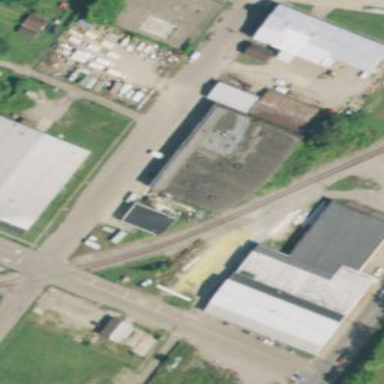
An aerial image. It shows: Building.